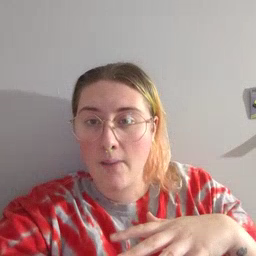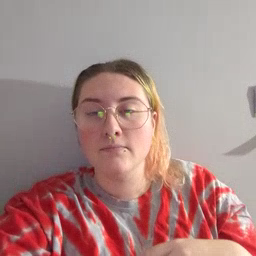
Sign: drop